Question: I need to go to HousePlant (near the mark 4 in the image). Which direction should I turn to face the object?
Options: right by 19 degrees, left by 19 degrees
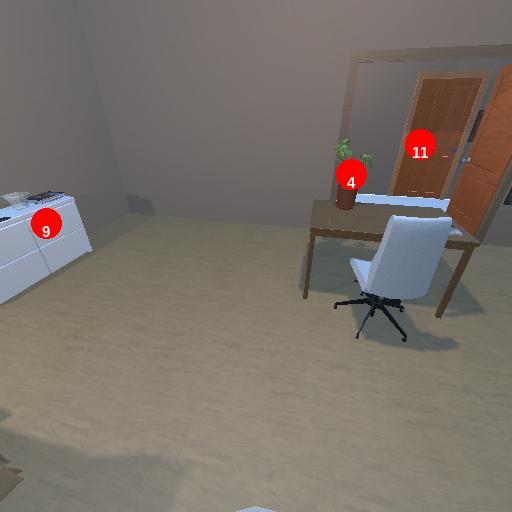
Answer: right by 19 degrees